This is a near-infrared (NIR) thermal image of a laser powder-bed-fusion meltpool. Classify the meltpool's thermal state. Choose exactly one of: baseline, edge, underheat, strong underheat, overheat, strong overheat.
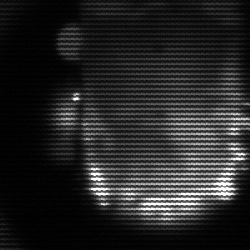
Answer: baseline